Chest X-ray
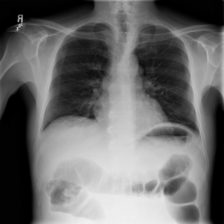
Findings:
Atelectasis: negative
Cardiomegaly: negative
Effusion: negative
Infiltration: negative
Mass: negative
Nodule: negative
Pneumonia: negative
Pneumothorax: negative
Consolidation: negative
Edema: negative
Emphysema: negative
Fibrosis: negative
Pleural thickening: negative
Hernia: negative